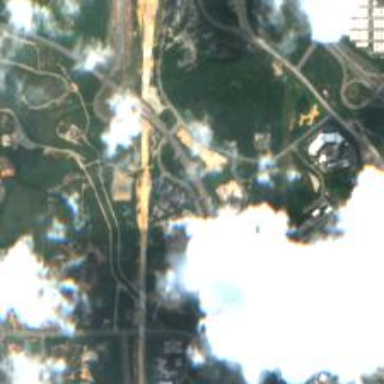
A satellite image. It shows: Motorway junction.